Question: I get this error

whenever I enter whatever number bigger than the following, in a code compiled with Microsoft Visual C++ 2010 Express:
'''
int size = 276447232;
'''
Though, according to <URL>, I should be able to go up to <PHONE> before encountering any problem, no?
Sky
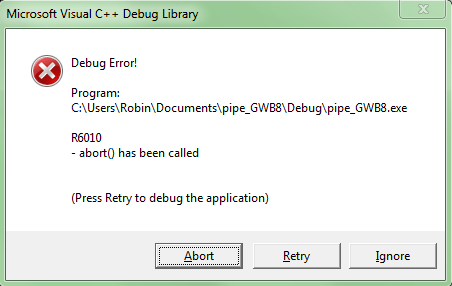
Answer: The program is trying to allocate too much space:
'''
char *outputGwb = char[size]; // array is created "on the stack"
'''
Use 'malloc' (or 'new' in C++) to allocate memory from the . Make sure to 'free' (or 'delete' in C++) the memory later; just don't mix the allocation/deallocation strategies.
'''
char* outputGwb = new char[size]; // C++: note use of the "new" keyword
char* outputGwb = malloc(size); // C: note no cast needed in a C compiler
'''
This issue is thus about the maximum size of a particular resource and is related to the maximum number an integer value can represent.
See <URL>.